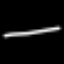
Label: line